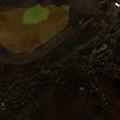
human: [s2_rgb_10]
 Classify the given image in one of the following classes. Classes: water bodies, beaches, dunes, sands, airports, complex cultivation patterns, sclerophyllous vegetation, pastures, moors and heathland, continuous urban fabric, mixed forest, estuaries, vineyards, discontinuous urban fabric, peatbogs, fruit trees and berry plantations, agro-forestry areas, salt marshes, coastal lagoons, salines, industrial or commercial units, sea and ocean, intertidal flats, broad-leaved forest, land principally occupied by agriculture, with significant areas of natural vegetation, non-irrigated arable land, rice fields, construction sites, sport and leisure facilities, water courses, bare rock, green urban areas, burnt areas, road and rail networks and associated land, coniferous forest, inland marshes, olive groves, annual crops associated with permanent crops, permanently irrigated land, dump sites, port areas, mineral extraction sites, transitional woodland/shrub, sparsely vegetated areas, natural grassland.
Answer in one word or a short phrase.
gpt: discontinuous urban fabric, industrial or commercial units, dump sites, complex cultivation patterns, land principally occupied by agriculture, with significant areas of natural vegetation, transitional woodland/shrub